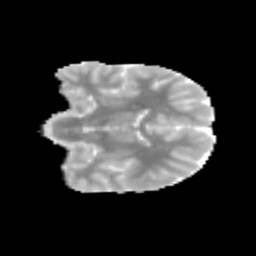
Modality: MD
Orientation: coronal
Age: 11
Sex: male
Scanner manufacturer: siemens
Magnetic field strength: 3 T
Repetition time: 3.8 s
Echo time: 0.07 s